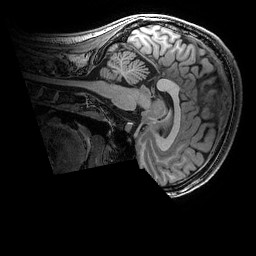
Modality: T1w
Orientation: sagittal
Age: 22
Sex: female
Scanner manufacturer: ge
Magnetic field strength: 3 T
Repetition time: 0.007 s
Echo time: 0.00342 s